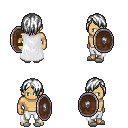
a pixel art fantasy rpg character, male body template, human, tanned skin, white cape, white pants, white bangs hairstyle, white slippers, shield, four views (front, back, left, right), 2x2 character sprite sheet, small pixel art, hard edges, no anti-aliasing